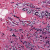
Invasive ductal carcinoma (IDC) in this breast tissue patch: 0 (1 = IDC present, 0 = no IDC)